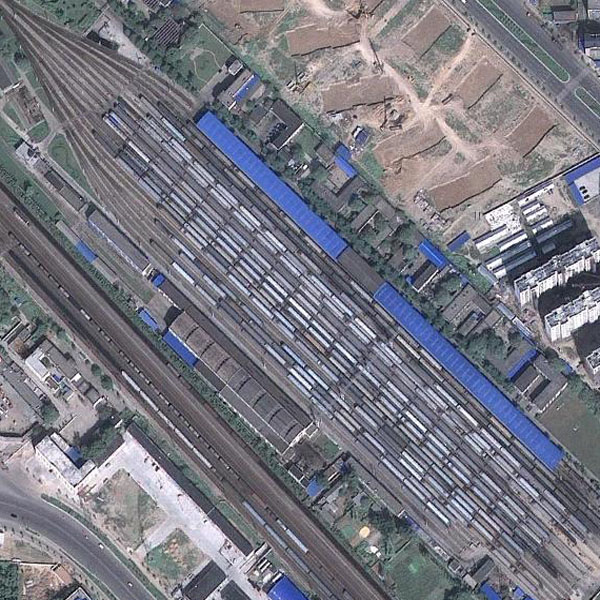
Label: railwayStation